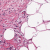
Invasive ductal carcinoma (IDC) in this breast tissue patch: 0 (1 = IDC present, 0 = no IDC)